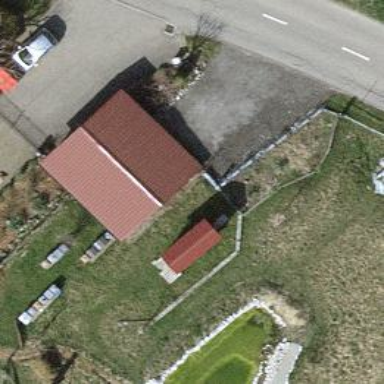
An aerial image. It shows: Garage building.